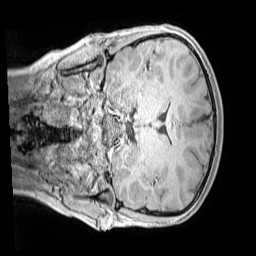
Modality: MP2RAGE
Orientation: coronal
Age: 11
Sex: male
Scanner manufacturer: siemens
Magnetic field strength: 3 T
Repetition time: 4 s
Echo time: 0.00299 s